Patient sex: F
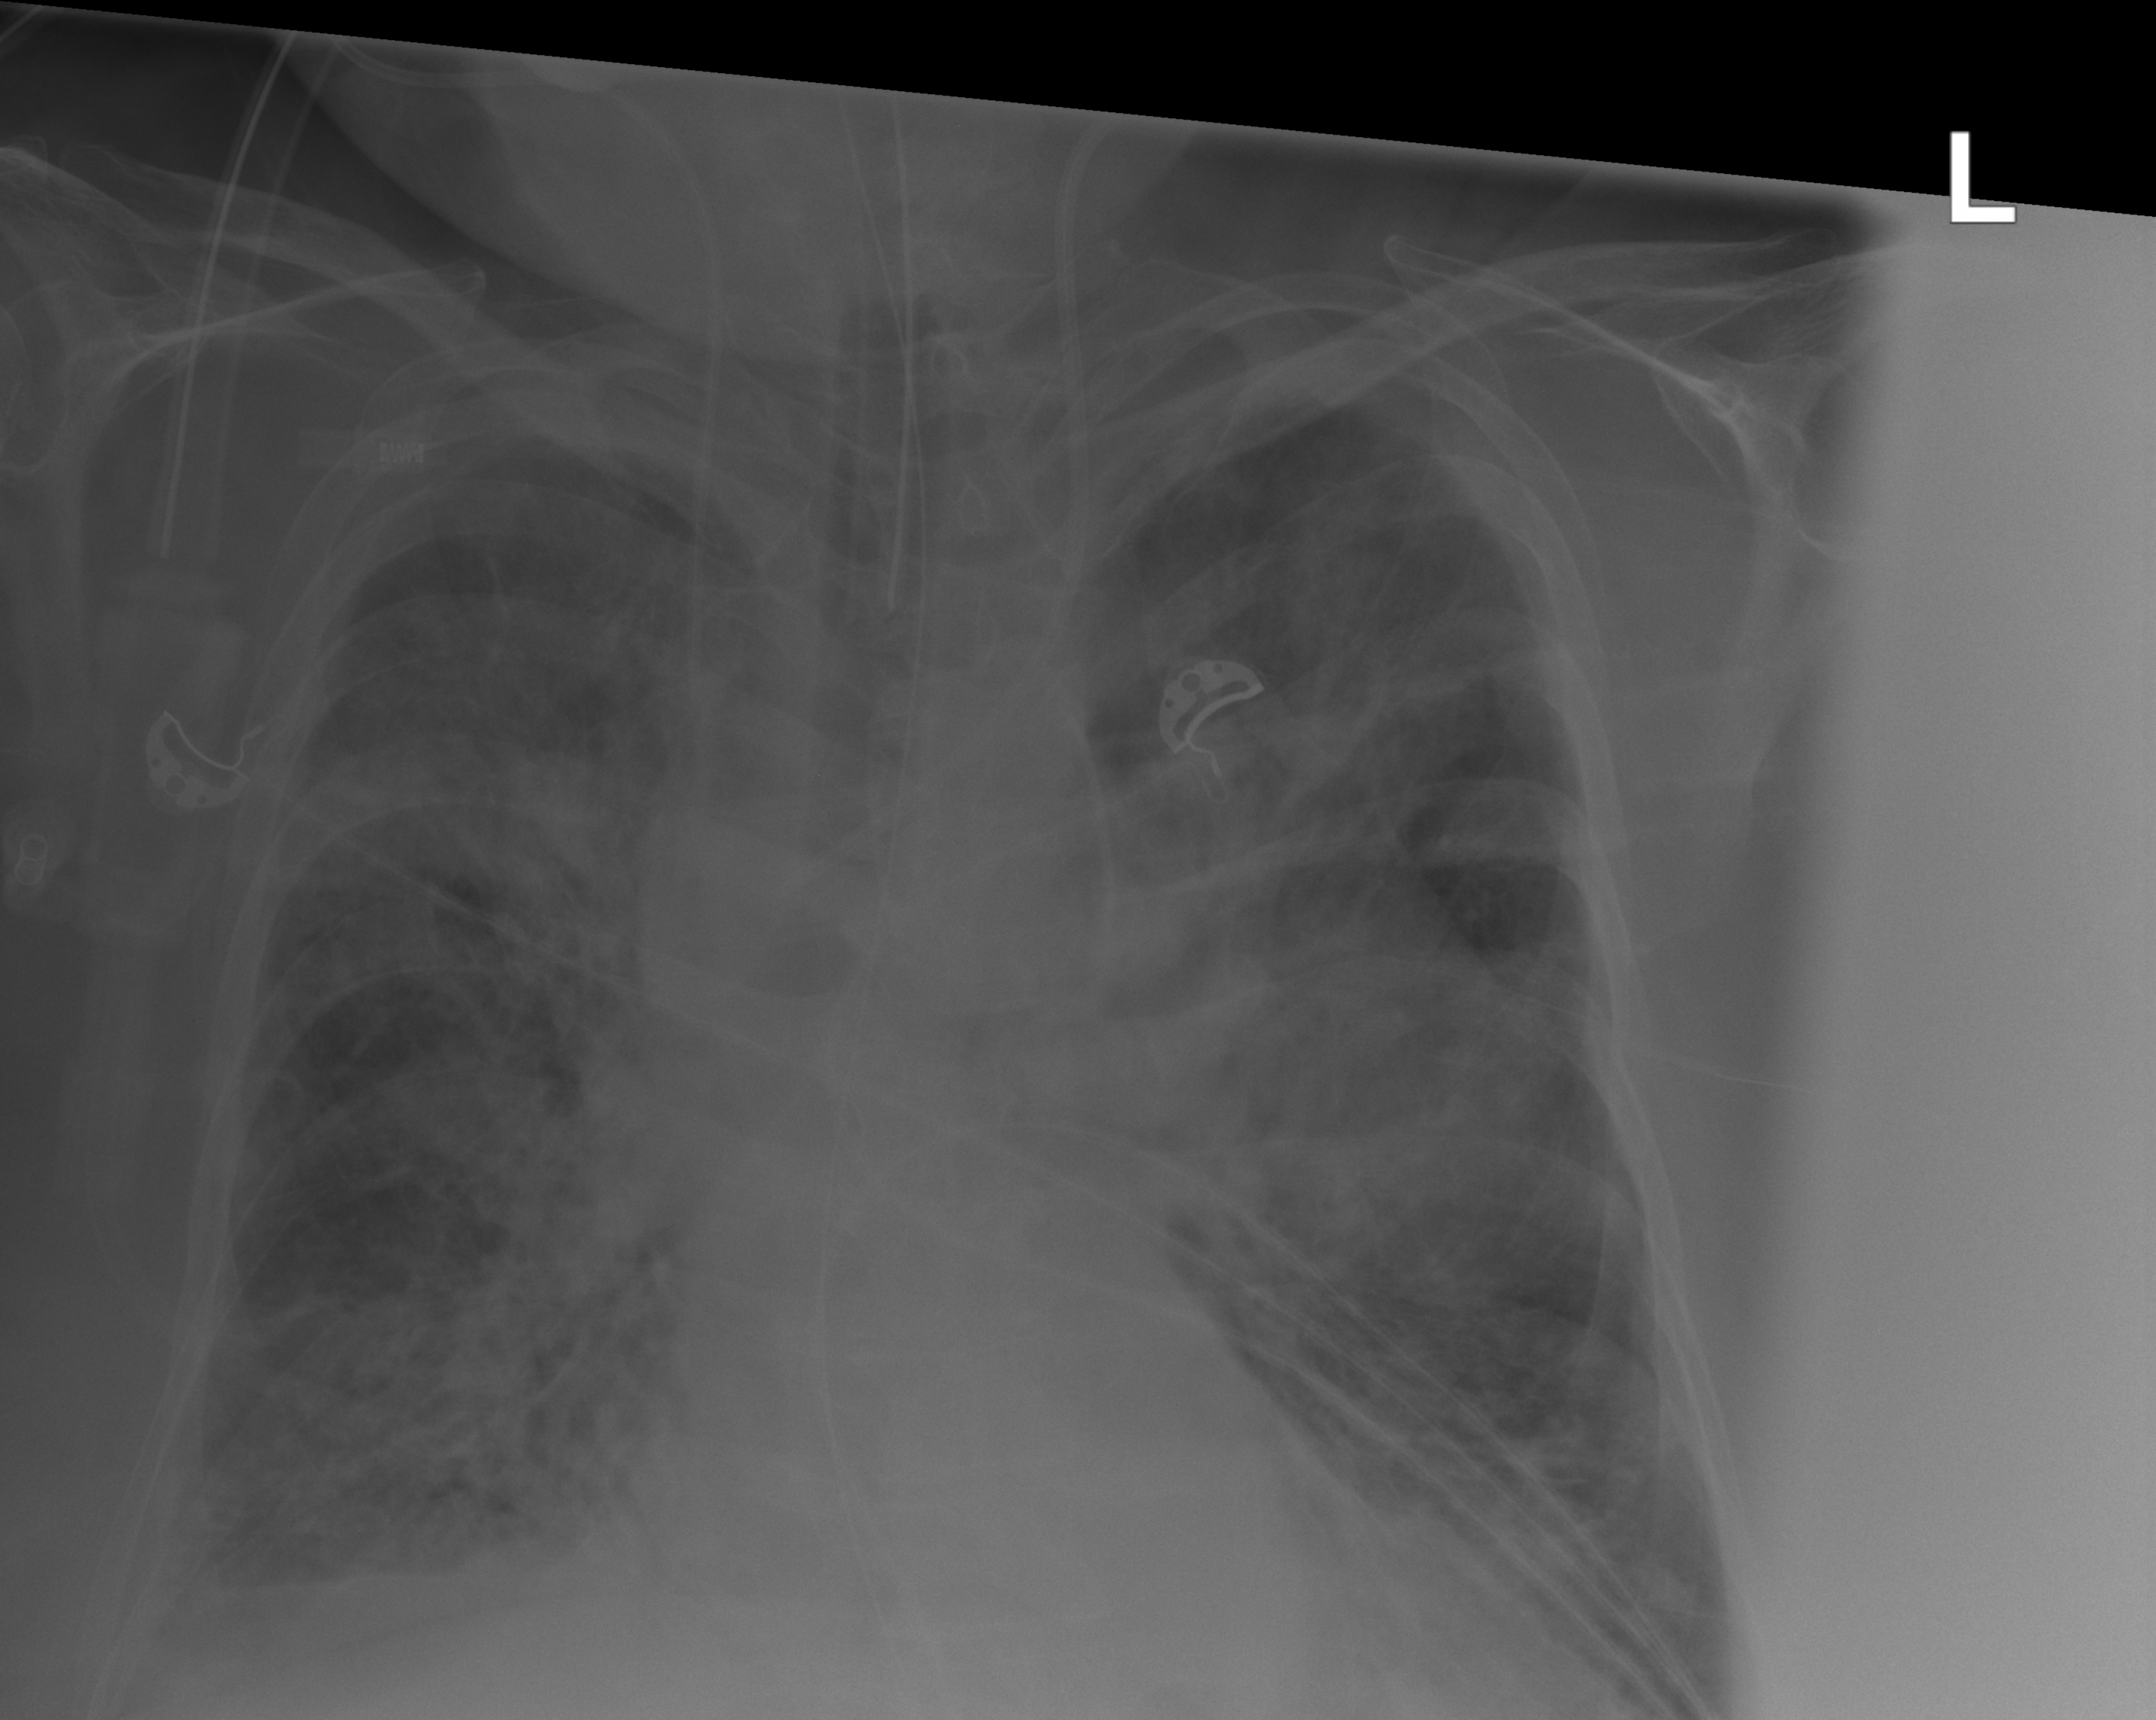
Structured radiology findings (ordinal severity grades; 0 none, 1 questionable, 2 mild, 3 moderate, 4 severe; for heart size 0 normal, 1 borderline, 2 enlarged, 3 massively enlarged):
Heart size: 2
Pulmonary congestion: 0
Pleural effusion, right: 2
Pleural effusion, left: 2
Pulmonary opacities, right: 3
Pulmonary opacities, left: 3
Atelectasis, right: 3
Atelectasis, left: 3